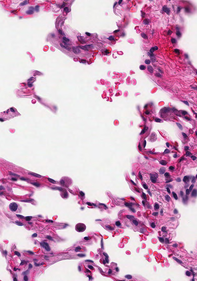
Tumor epithelial tissue: no
Tumor-associated stroma tissue: no
Normal tissue: yes